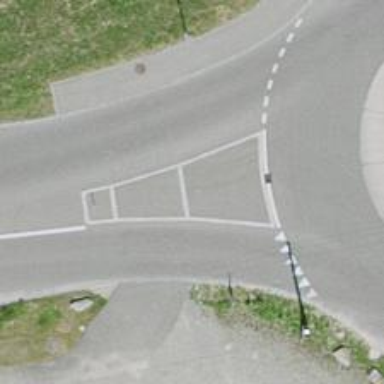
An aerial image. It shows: Traffic calming island.